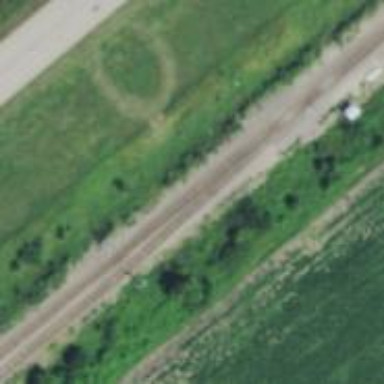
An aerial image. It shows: Railway siding with rails.